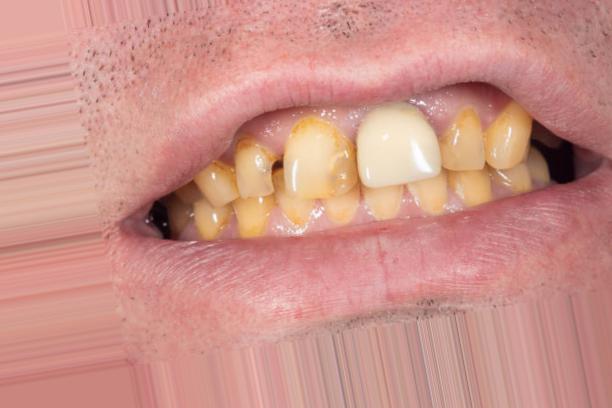
Condition: Tooth Discoloration